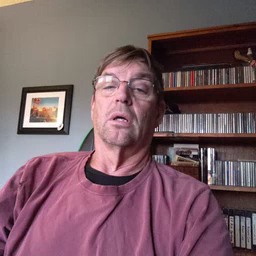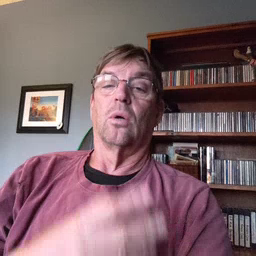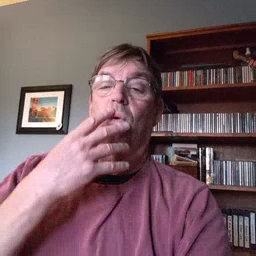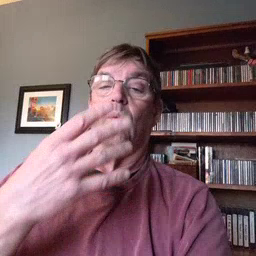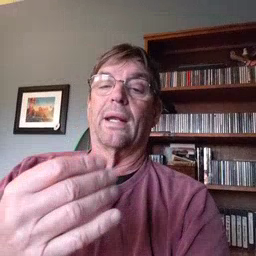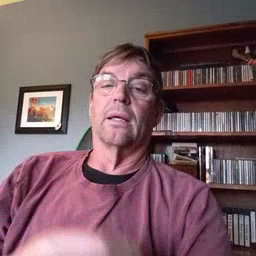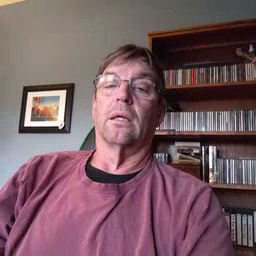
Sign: wet